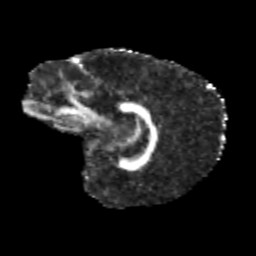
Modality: FA
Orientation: sagittal
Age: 9
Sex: female
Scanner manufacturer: siemens
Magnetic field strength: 3 T
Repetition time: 3.8 s
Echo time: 0.07 s